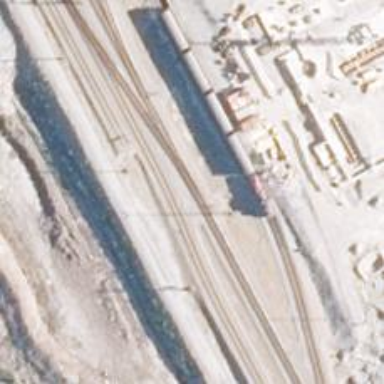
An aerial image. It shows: Railway yard in service.